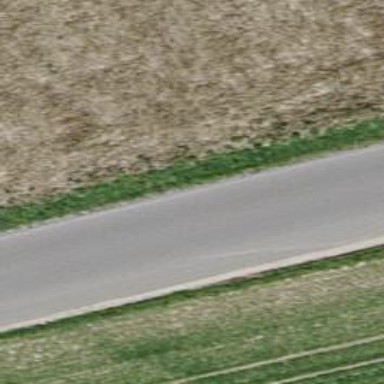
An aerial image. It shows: Passing place on the road.